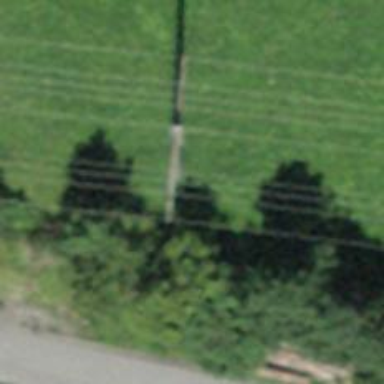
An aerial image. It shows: Concrete power pole.